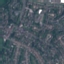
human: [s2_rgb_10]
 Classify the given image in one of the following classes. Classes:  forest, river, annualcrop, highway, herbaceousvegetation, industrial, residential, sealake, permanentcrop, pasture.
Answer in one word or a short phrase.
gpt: Residential